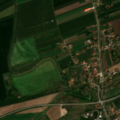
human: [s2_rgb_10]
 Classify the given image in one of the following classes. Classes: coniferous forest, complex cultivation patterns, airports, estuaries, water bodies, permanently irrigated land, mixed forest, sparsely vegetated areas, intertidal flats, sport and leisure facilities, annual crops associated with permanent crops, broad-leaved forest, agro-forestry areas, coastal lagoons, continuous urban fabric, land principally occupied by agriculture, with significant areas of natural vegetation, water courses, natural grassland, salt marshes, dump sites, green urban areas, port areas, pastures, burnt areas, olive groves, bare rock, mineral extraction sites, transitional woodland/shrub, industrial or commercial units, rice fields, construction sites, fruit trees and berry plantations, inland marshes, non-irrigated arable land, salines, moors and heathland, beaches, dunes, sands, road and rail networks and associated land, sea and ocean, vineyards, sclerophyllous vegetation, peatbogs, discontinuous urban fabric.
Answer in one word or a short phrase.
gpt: discontinuous urban fabric, non-irrigated arable land, complex cultivation patterns